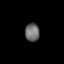
Tissue: skin
Cell type: Endothelial cells
Senescence score: 0.7819
Nuclear area (px): 258
Mean DAPI intensity: 107.357